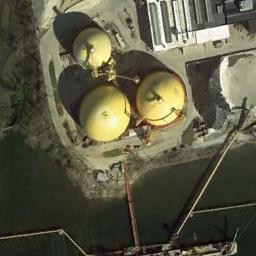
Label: storage_tank